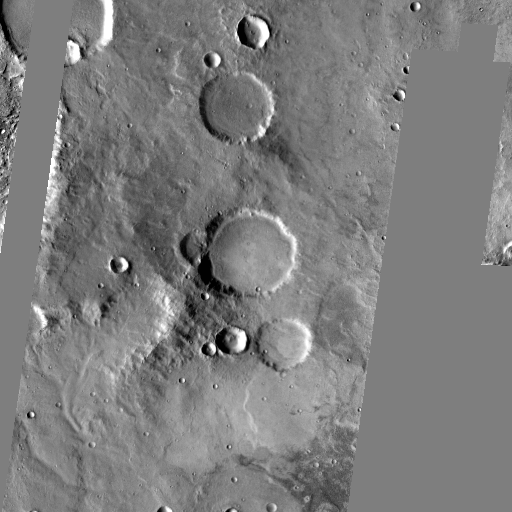
Crater classes present: Background, Other, Layered, Buried, Secondary